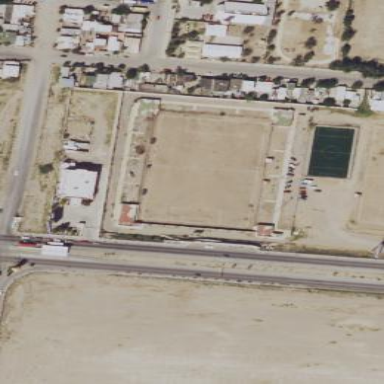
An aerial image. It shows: Soccer pitch designated for leisure and sports activities.